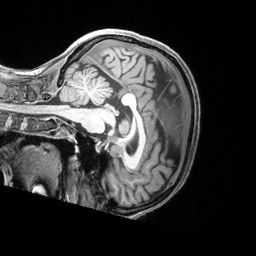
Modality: T1w
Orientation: sagittal
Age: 44
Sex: female
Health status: healthy
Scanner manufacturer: siemens
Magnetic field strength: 3 T
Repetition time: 2.4 s
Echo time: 0.00222 s